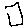
Label: square